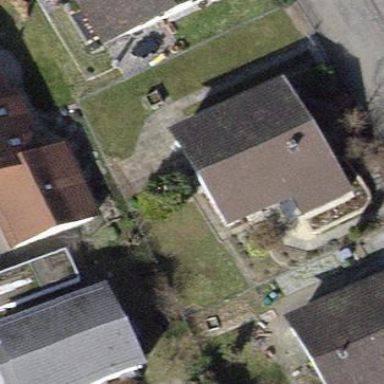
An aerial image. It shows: Detached building with gabled roof.